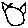
Label: cat